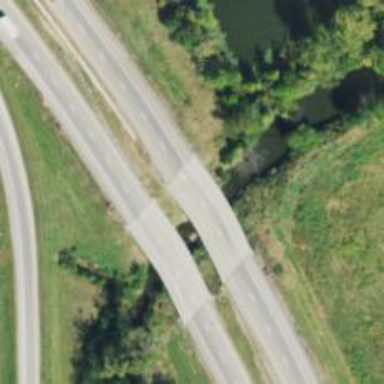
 designated as trunk road. It serves as motorroad and expressway."